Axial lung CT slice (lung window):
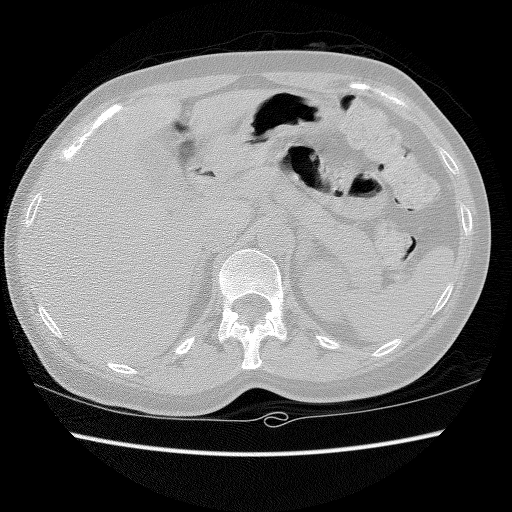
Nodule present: no